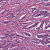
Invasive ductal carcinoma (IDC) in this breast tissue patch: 1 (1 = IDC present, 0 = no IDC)